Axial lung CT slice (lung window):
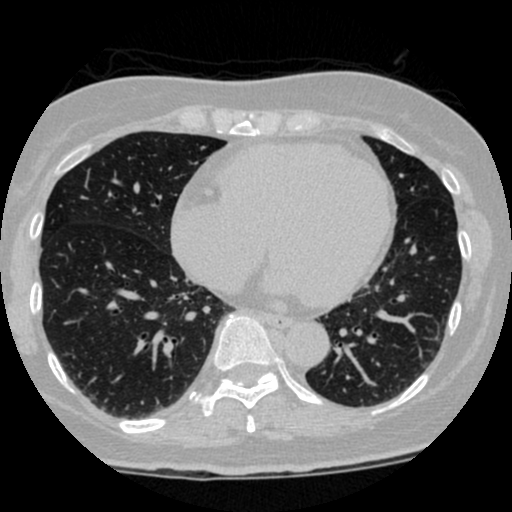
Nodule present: no